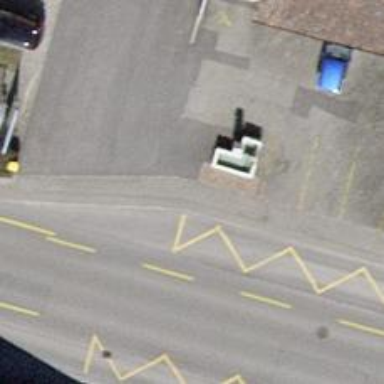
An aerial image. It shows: Platform for public transport is situated by the road.